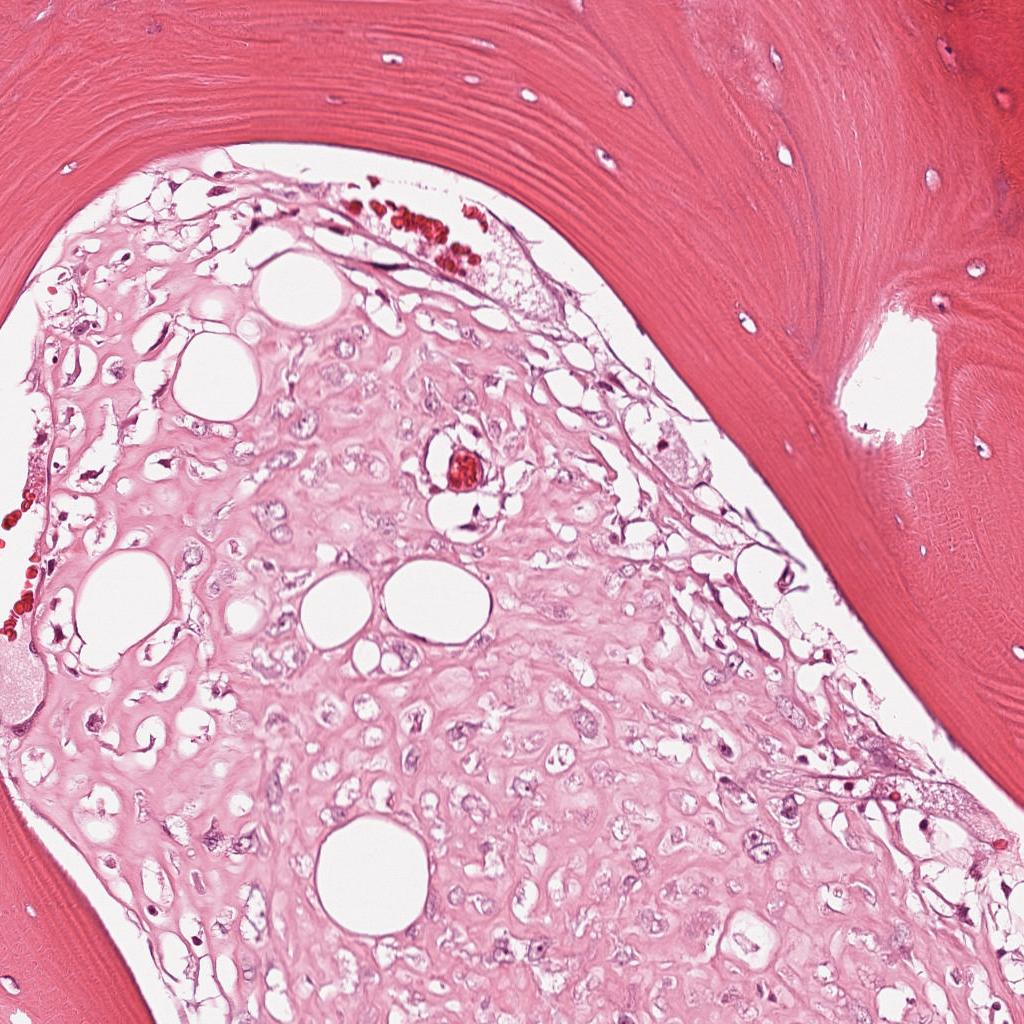
Label: Viable